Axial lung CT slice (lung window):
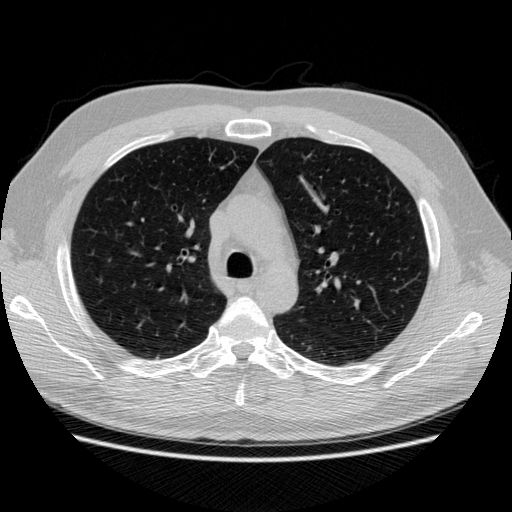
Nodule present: no